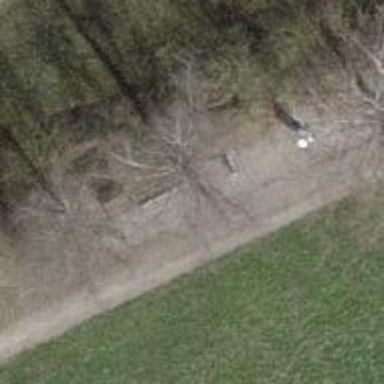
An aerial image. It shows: Bench.